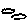
Label: cloud